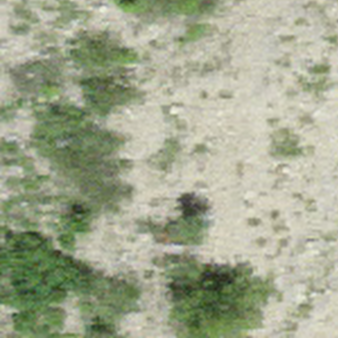
Label: other